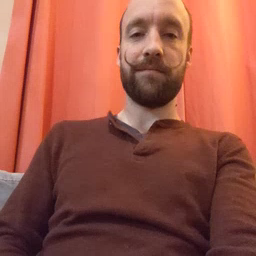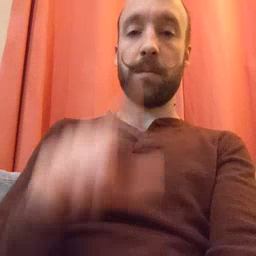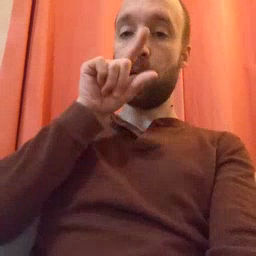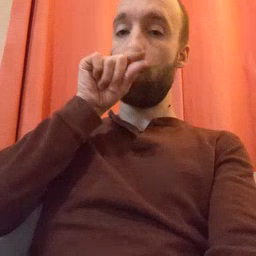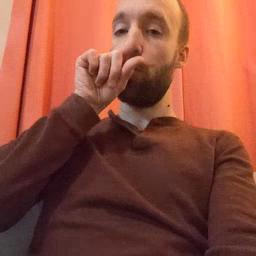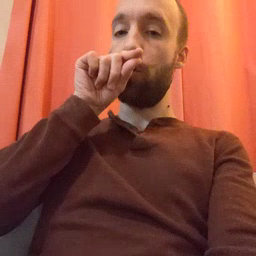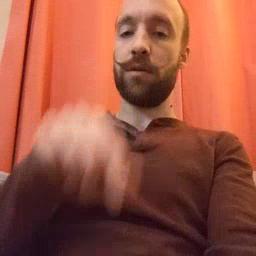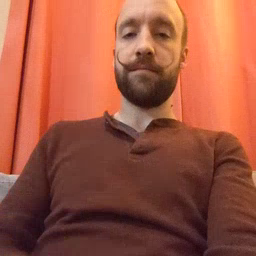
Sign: bird